Question: Here's what I have: 800px 'width' div's inside a 100% 'width' container with a background image repeating horizontally.
Live: <URL>
When I resize the browser window, a scroll bar is generated. When I scroll it, I see that the background image is only applied to the original unscrolled region, as seen above.

How can I solve this problem?
JSFiddle: <URL>
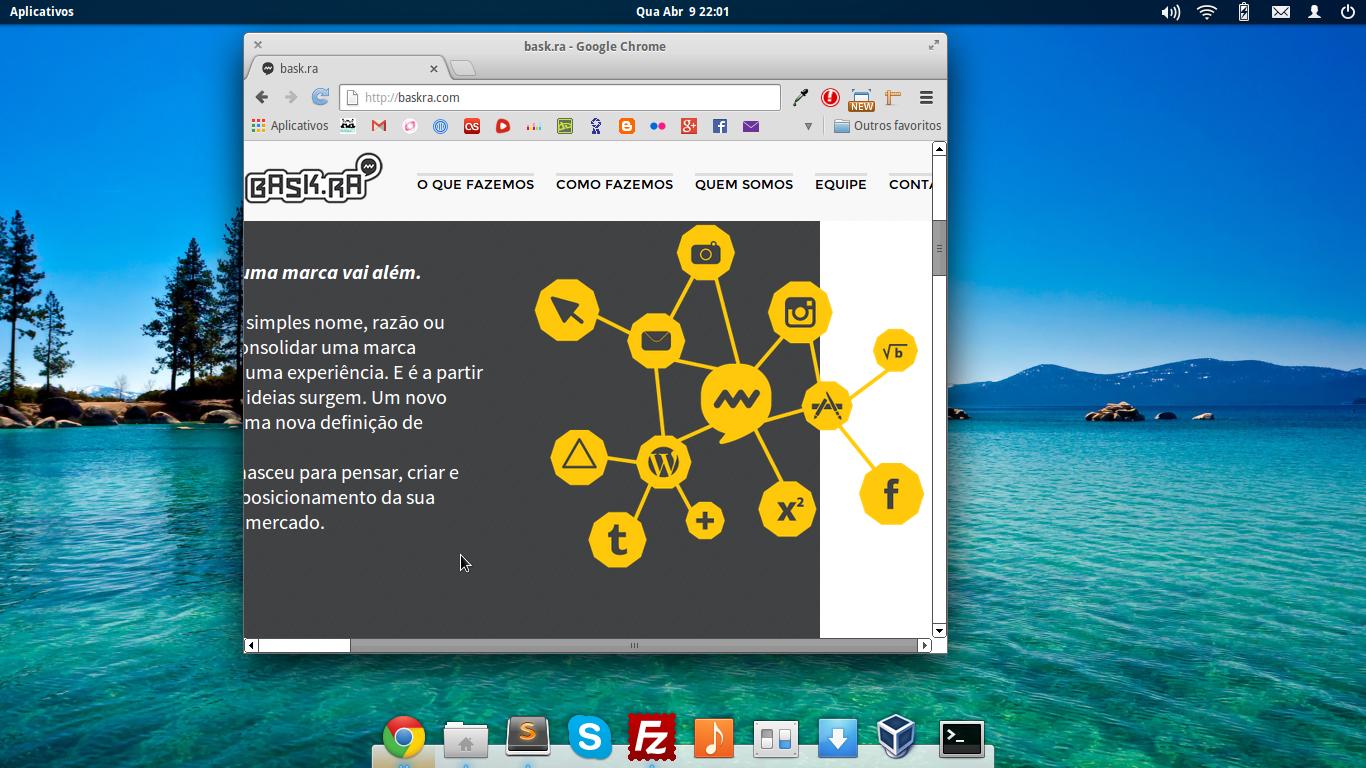
Answer: You should replace the "width: 100%" from .pages-container CSS class with a "min-width: 800px" - it will force background to be the same width as the container if the window size becomes less than 800px.
'''
.pages-container {
background-attachment: scroll;
background-image: url('http://baskra.com/images/bg/bg-scroll.png');
background-repeat: repeat;
min-width: 800px;
left: 0;
}
'''
Check it here : <URL>